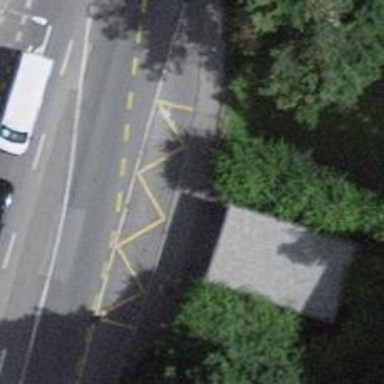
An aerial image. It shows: Bus stop with platform for public transport.